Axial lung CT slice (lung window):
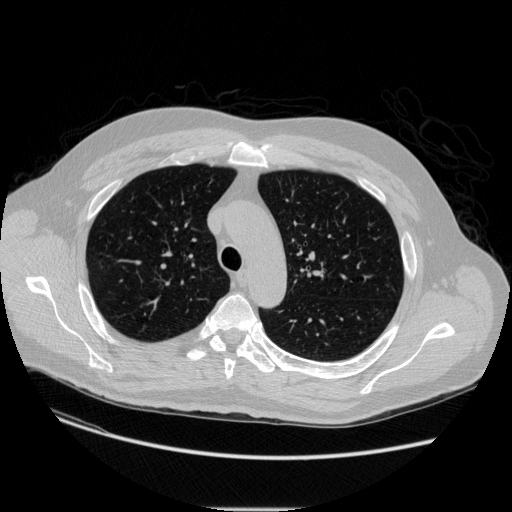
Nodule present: no